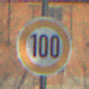
Verkehrszeichen: Geschwindigkeit100
Umgebung: Outdoor, Suburban
Tageszeit: MorningAfternoon
Wetter: PartlyCloudy
Licht: Natural
Jahreszeit: NotSpecified
Kontrast: HighContrast